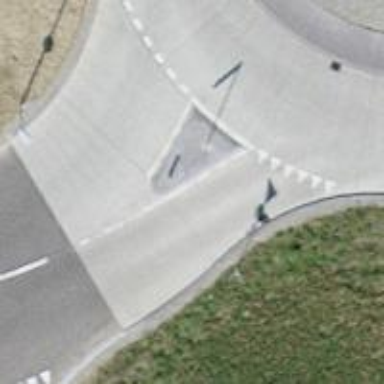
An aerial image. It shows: Road with "give way" sign.